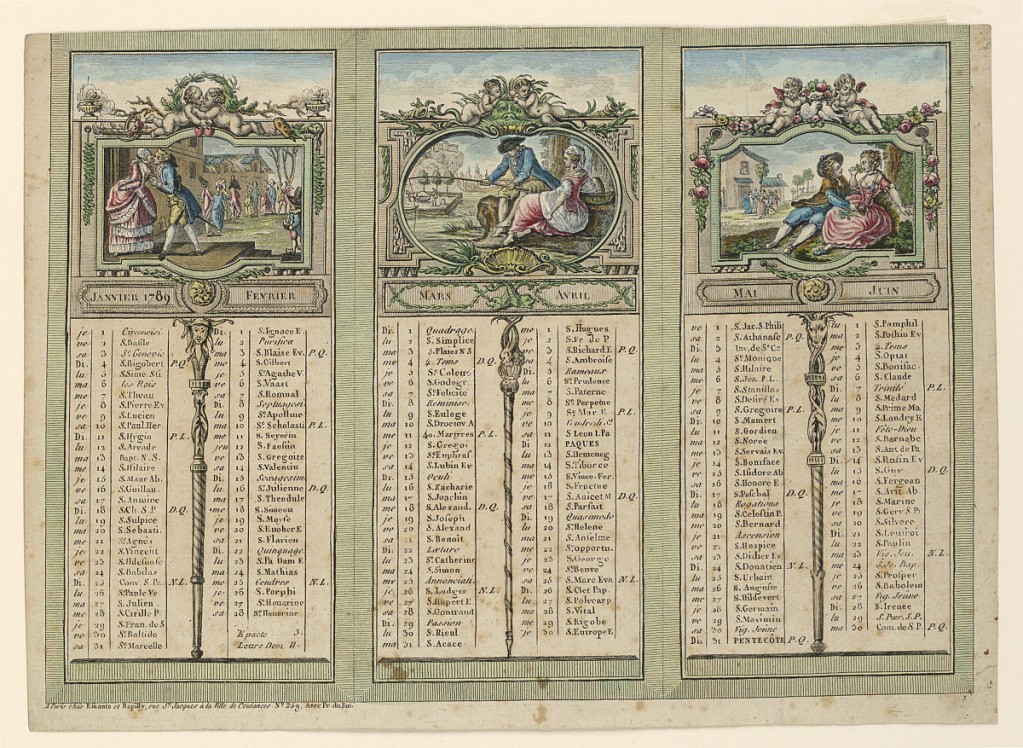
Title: Almanac for 1789
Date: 1788
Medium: Engraving, brush and watercolor on paper
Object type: Print
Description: Calendar for first half-year, with three scènes galants; a promenade, fishing, country life.